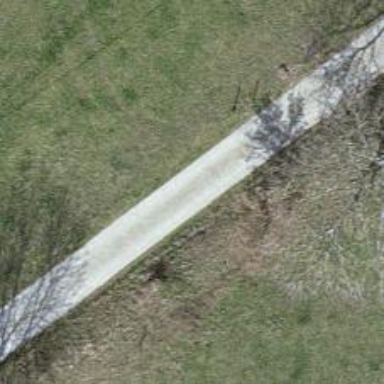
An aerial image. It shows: Service road with grade2 tracktype.